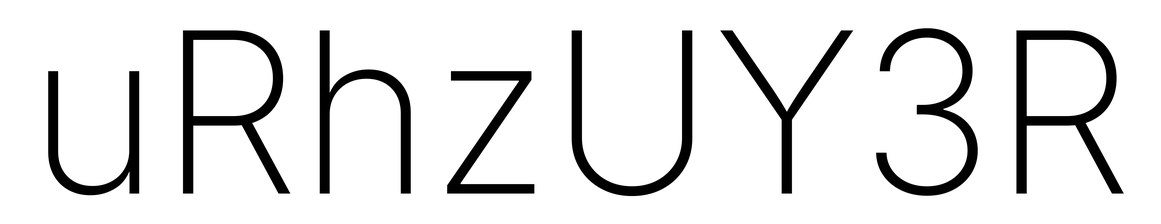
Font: Inter_ExtraLight